Question: I have the following database. What I need is to get the total count of comments per post when posting 'UID' equal to current_user_uid.
Any suggestion on how to do this?

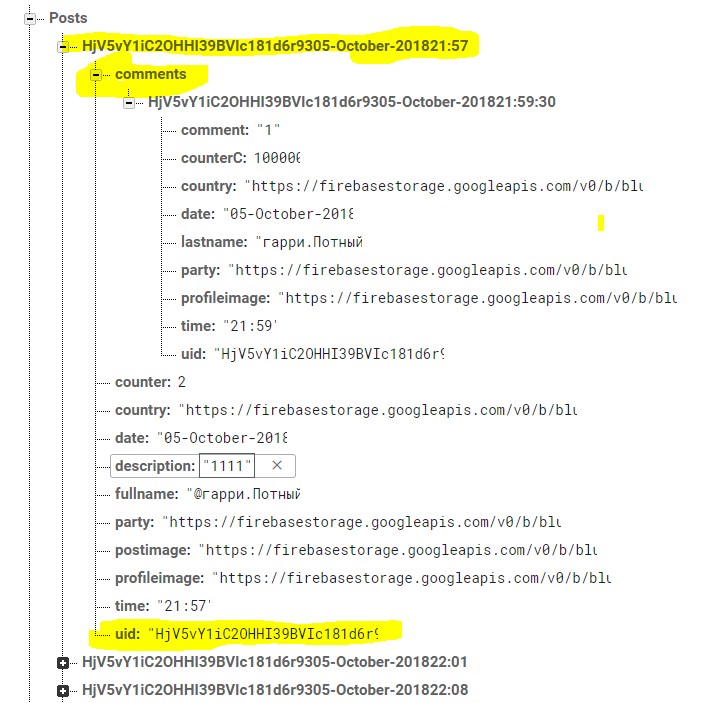
Answer: To solve this, please use the following code:
'''
String uid = FirebaseAuth.getInstance().getCurrentUser().getUid();
DatabaseReference rootRef = FirebaseDatabase.getInstance().getReference();
Query query = rootRef.child("Posts").orderByChild("uid").equalTo(current_user_uid);
ValueEventListener valueEventListener = new ValueEventListener() {
@Override
public void onDataChange(DataSnapshot dataSnapshot) {
for(DataSnapshot ds : dataSnapshot.getChildren()) {
long count = ds.child("comments").getChildrenCount();
Log.d("TAG", "Count: " + count);
}
}
@Override
public void onCancelled(@NonNull DatabaseError databaseError) {
Log.d(TAG, databaseError.getMessage());
}
};
query.addListenerForSingleValueEvent(valueEventListener);
'''